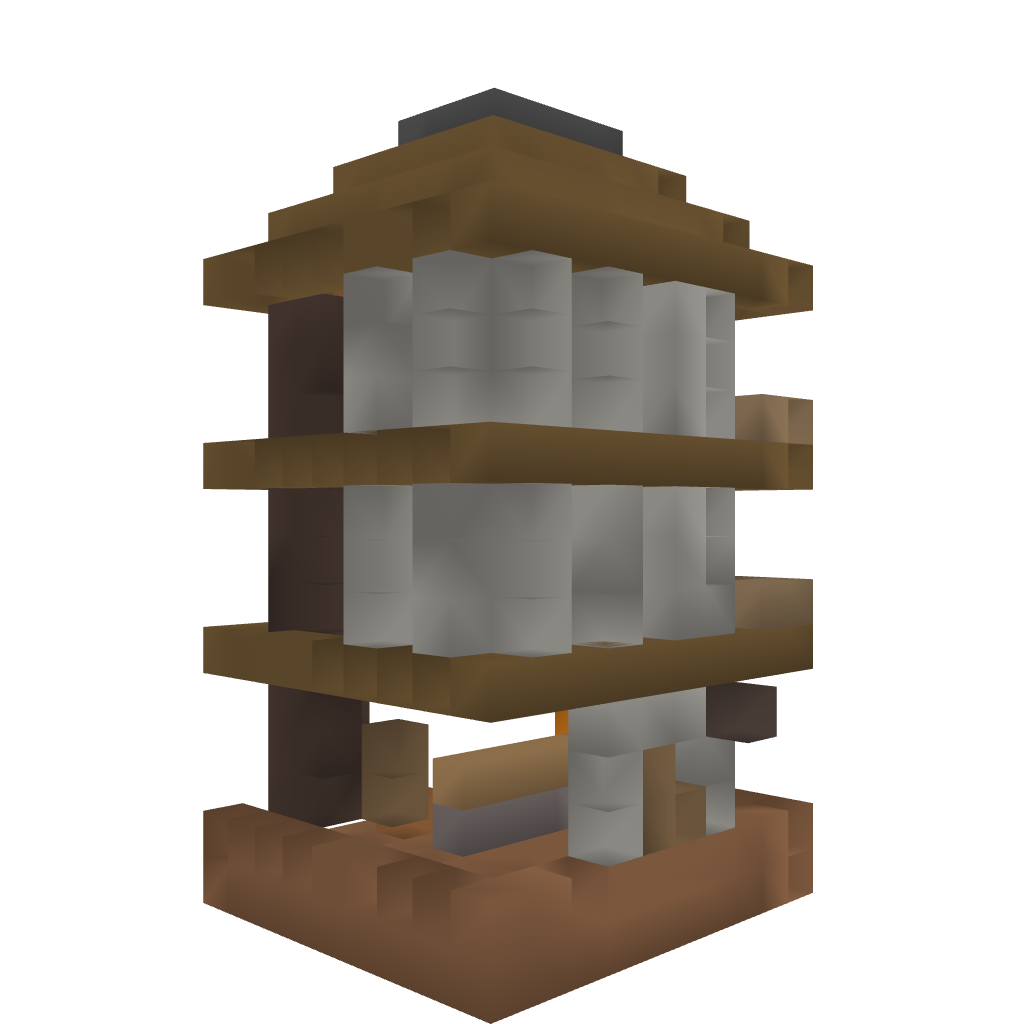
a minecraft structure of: luxury apartment